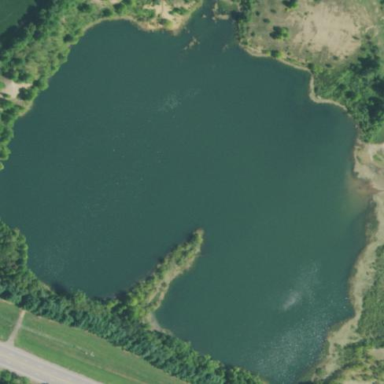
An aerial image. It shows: Pond with natural water.